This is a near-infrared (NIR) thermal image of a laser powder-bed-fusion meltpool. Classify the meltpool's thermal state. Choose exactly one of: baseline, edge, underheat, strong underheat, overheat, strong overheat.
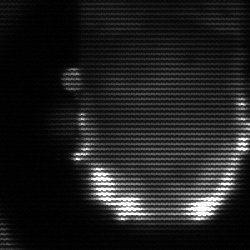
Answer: baseline